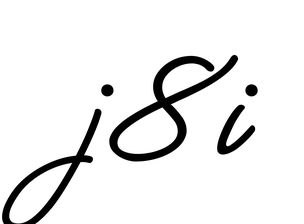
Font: MeowScript-Regular